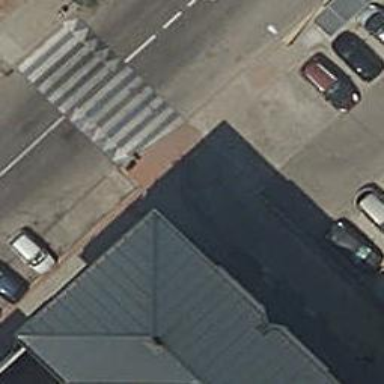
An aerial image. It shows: Paved sidewalk that serves as footway.